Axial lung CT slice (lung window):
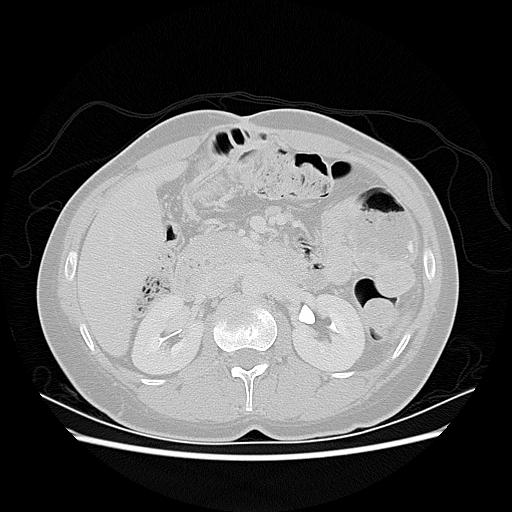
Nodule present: no